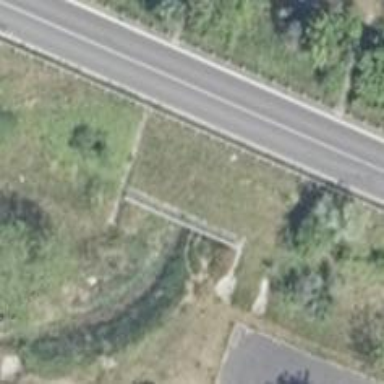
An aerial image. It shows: Culvert tunnel.